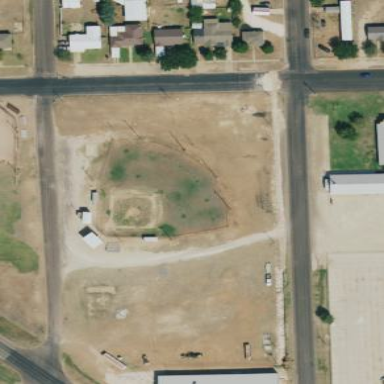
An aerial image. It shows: Baseball pitch enclosed by chain link fence.